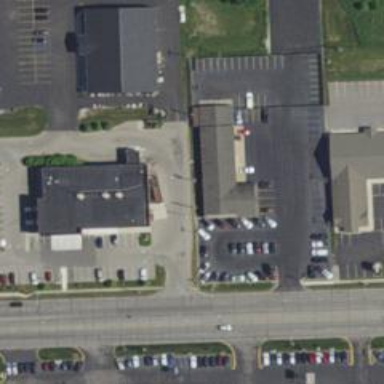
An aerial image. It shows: Pharmacy providing healthcare services.